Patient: sex M, age 64
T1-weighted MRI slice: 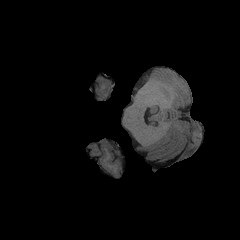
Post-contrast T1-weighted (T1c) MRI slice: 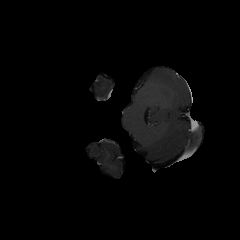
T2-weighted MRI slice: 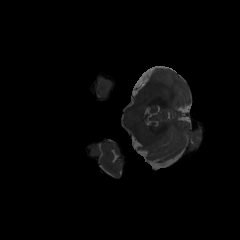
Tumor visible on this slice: no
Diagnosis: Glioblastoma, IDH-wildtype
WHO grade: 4